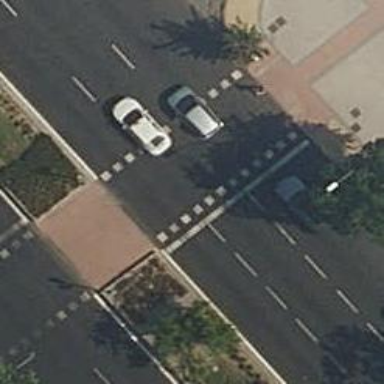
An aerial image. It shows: Zebra crossing with traffic signals. The crossing is marked by traffic lights.